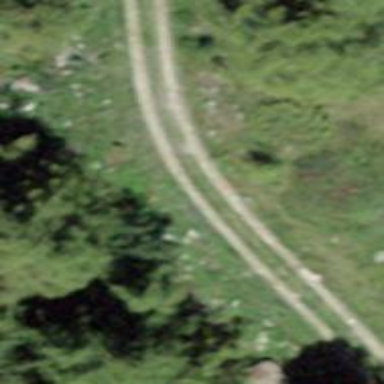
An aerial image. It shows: Track with grade 3 tracktype.